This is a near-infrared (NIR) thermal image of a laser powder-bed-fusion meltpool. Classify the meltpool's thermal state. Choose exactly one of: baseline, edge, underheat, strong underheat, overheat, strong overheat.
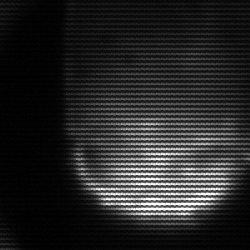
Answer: edge